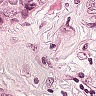
Metastatic tissue present: yes